Fundus camera: zeiss
Shooting center: midpoint
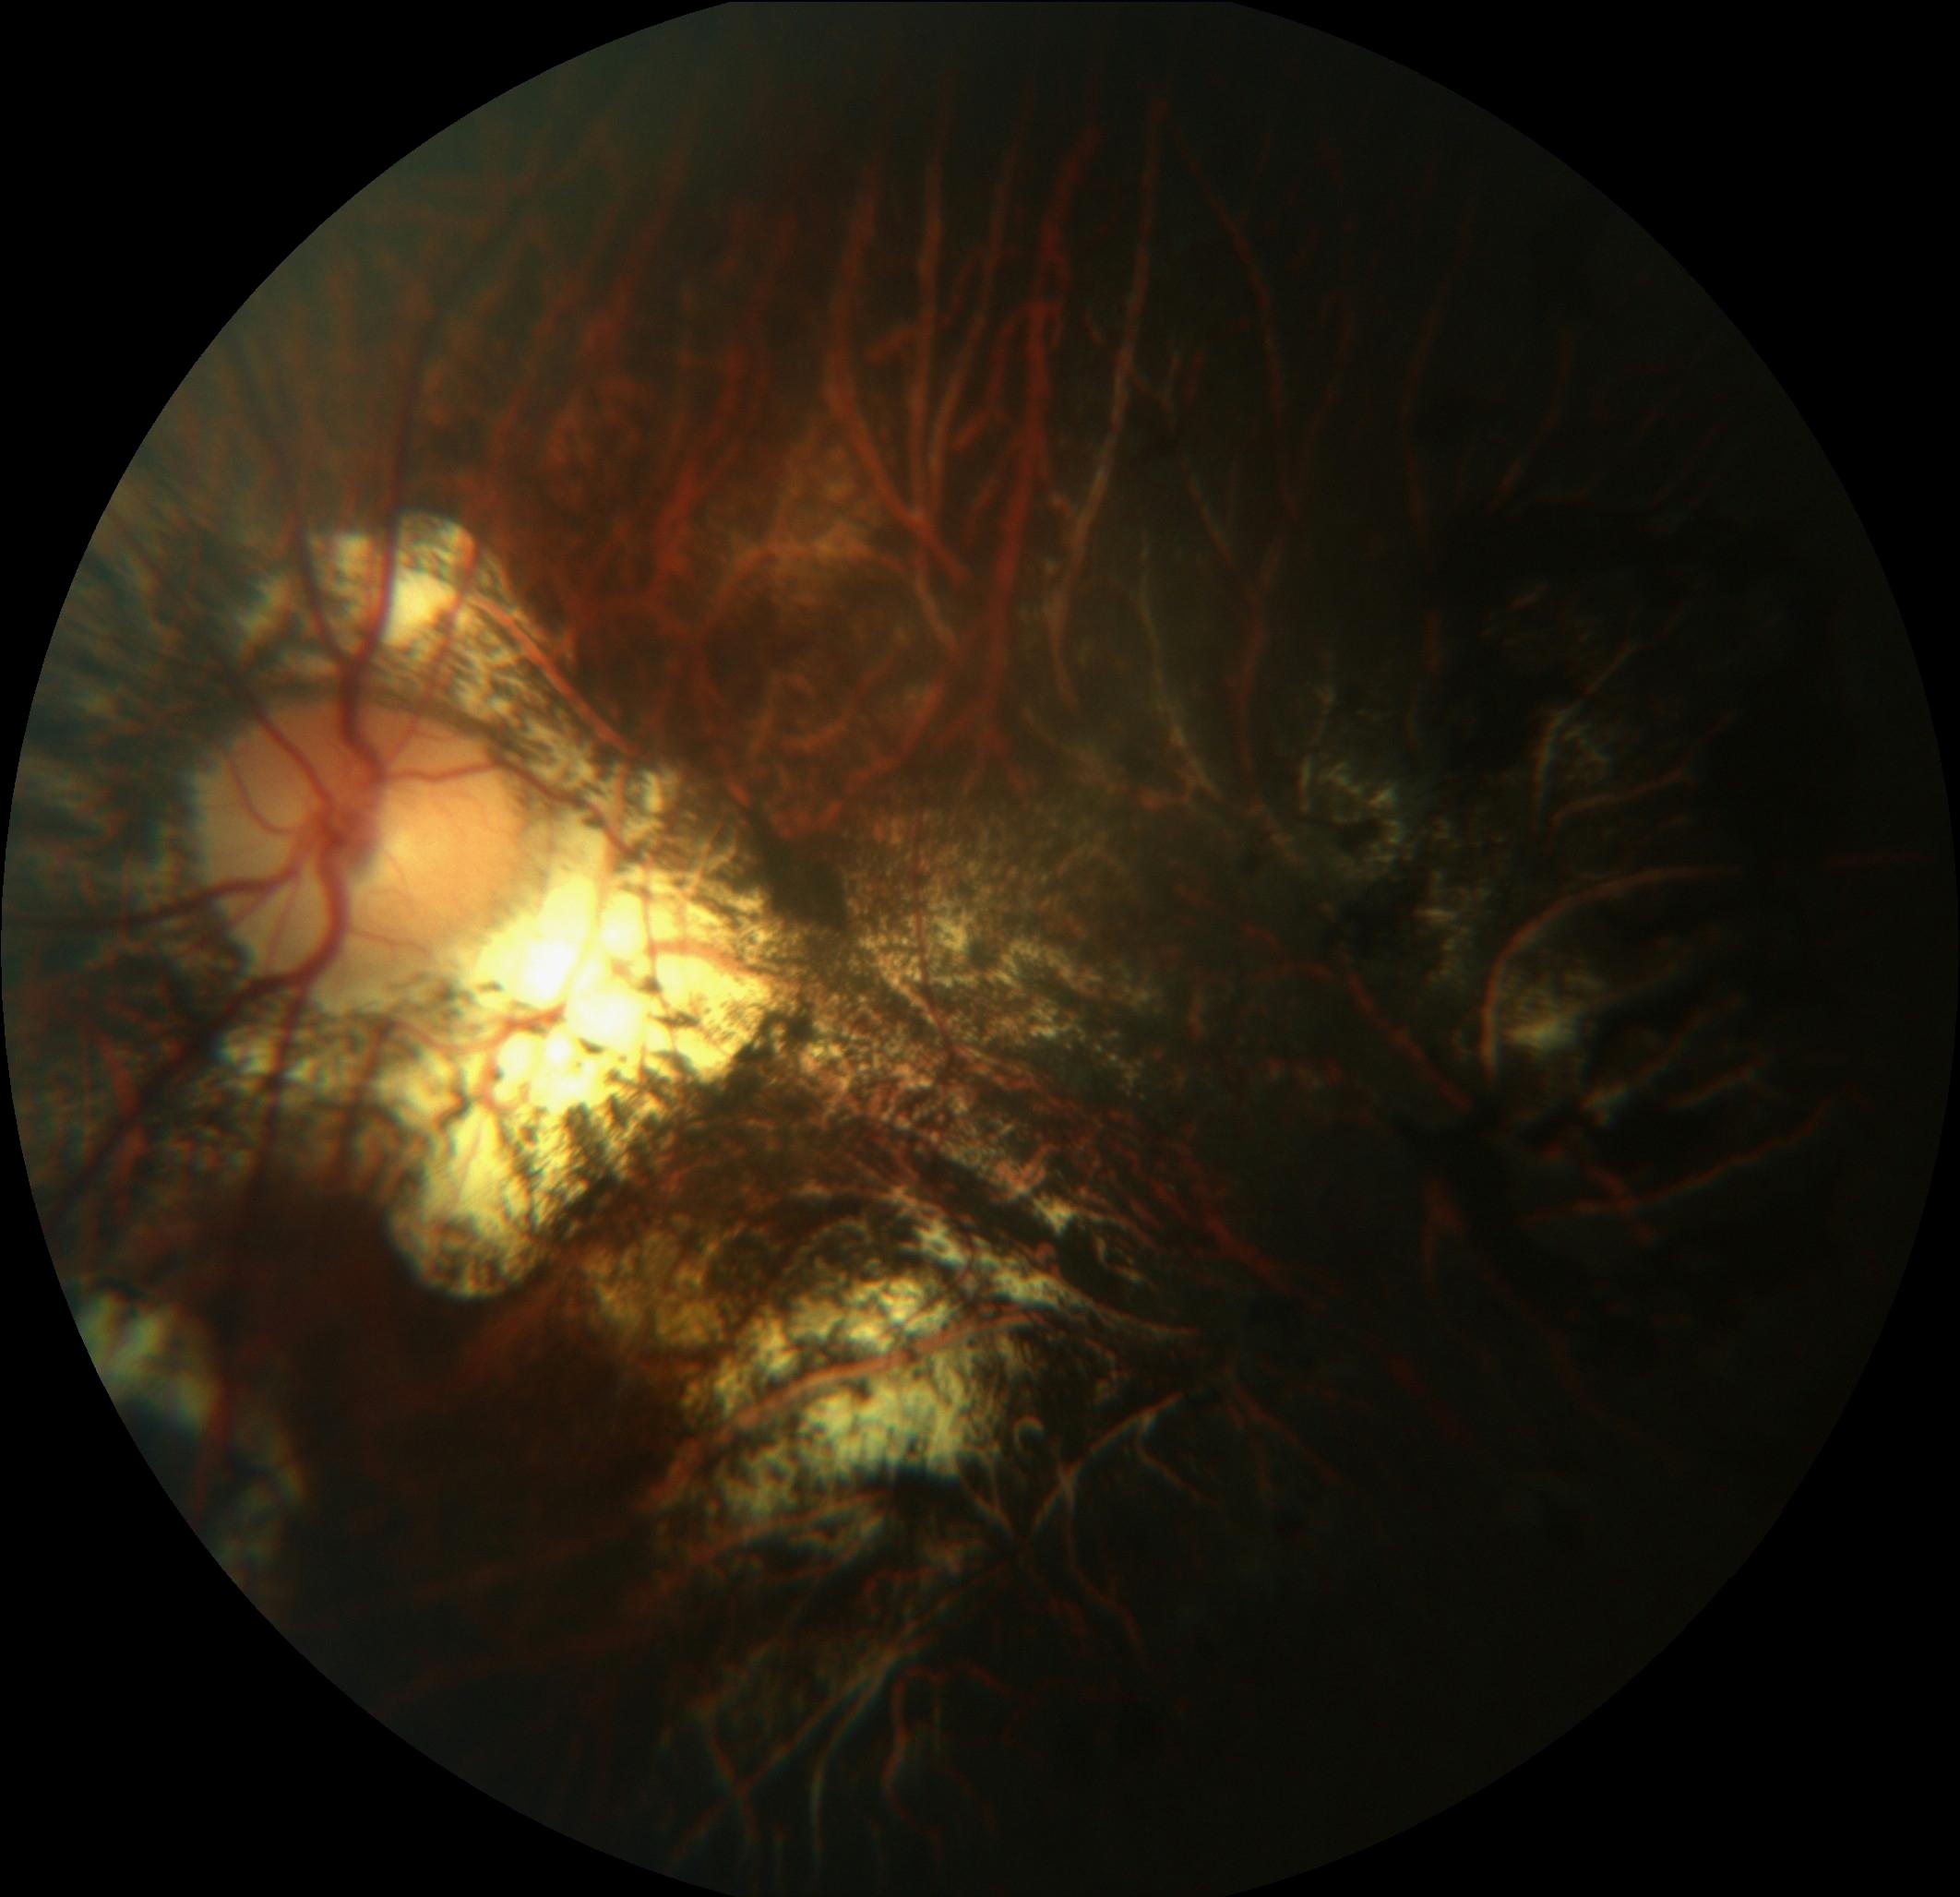
Pathologic myopia: yes
Patchy retinal atrophy: present
Retinal detachment: absent